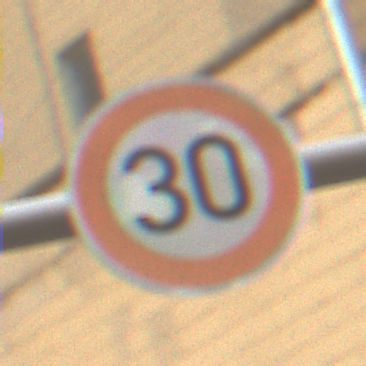
Verkehrszeichen: Geschwindigkeit30
Umgebung: Outdoor, Urban
Tageszeit: MorningAfternoon
Wetter: Overcast
Licht: Natural
Jahreszeit: NotSpecified
Kontrast: LowContrast